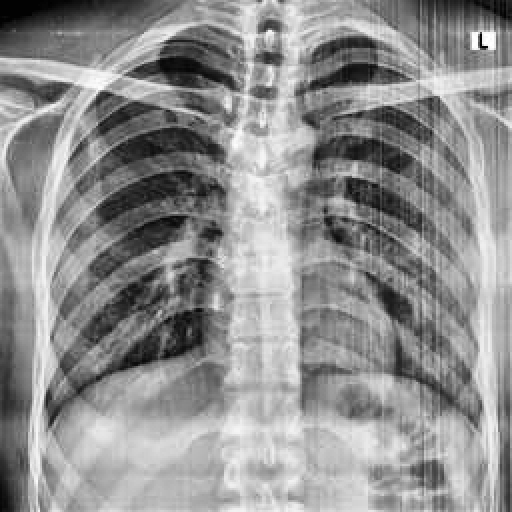
Finding: NORMAL